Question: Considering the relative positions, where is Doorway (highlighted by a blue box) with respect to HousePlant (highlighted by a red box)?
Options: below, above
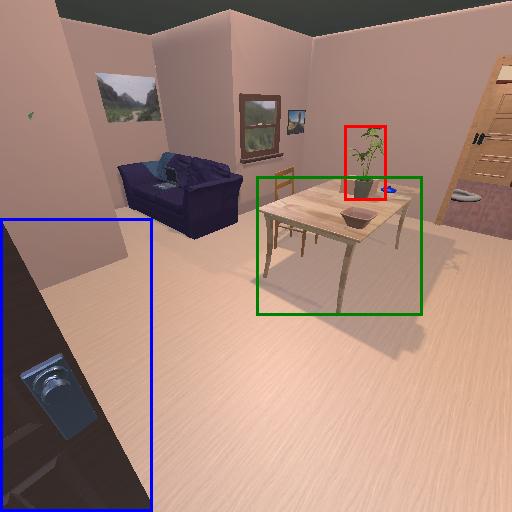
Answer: below